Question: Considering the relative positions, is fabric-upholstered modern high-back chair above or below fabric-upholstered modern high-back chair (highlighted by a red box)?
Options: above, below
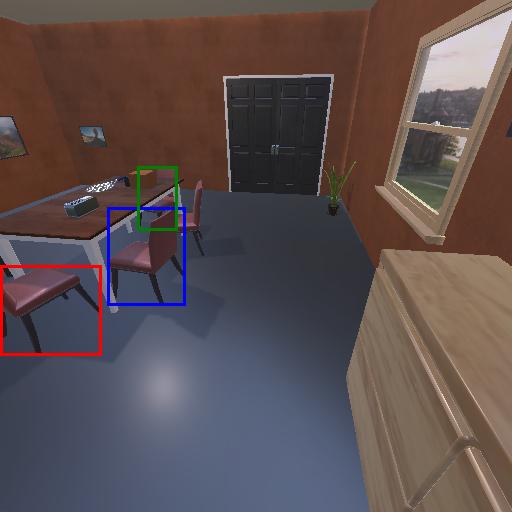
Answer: above